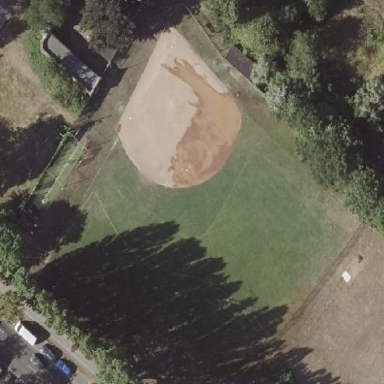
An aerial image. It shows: Baseball pitch with clay surface for the sport.